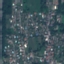
Label: Residential